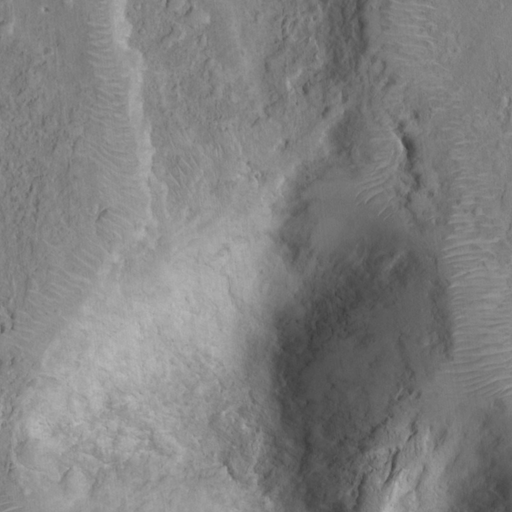
Objects detected: cone, cone